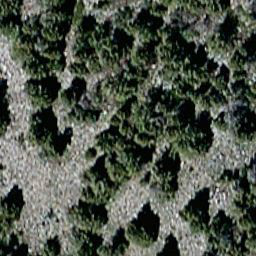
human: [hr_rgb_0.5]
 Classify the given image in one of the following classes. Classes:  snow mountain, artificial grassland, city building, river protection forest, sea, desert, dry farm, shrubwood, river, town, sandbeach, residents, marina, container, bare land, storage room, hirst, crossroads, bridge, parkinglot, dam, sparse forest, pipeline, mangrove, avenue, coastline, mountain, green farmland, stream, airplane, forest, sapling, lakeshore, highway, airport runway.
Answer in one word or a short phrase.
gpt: sparse forest